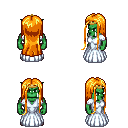
a pixel art fantasy rpg character, male body template, orc, green skin, underdress, red pants, light blonde extra-long hairstyle, gold tiara, maroon shoes, four views (front, back, left, right), 2x2 character sprite sheet, small pixel art, hard edges, no anti-aliasing